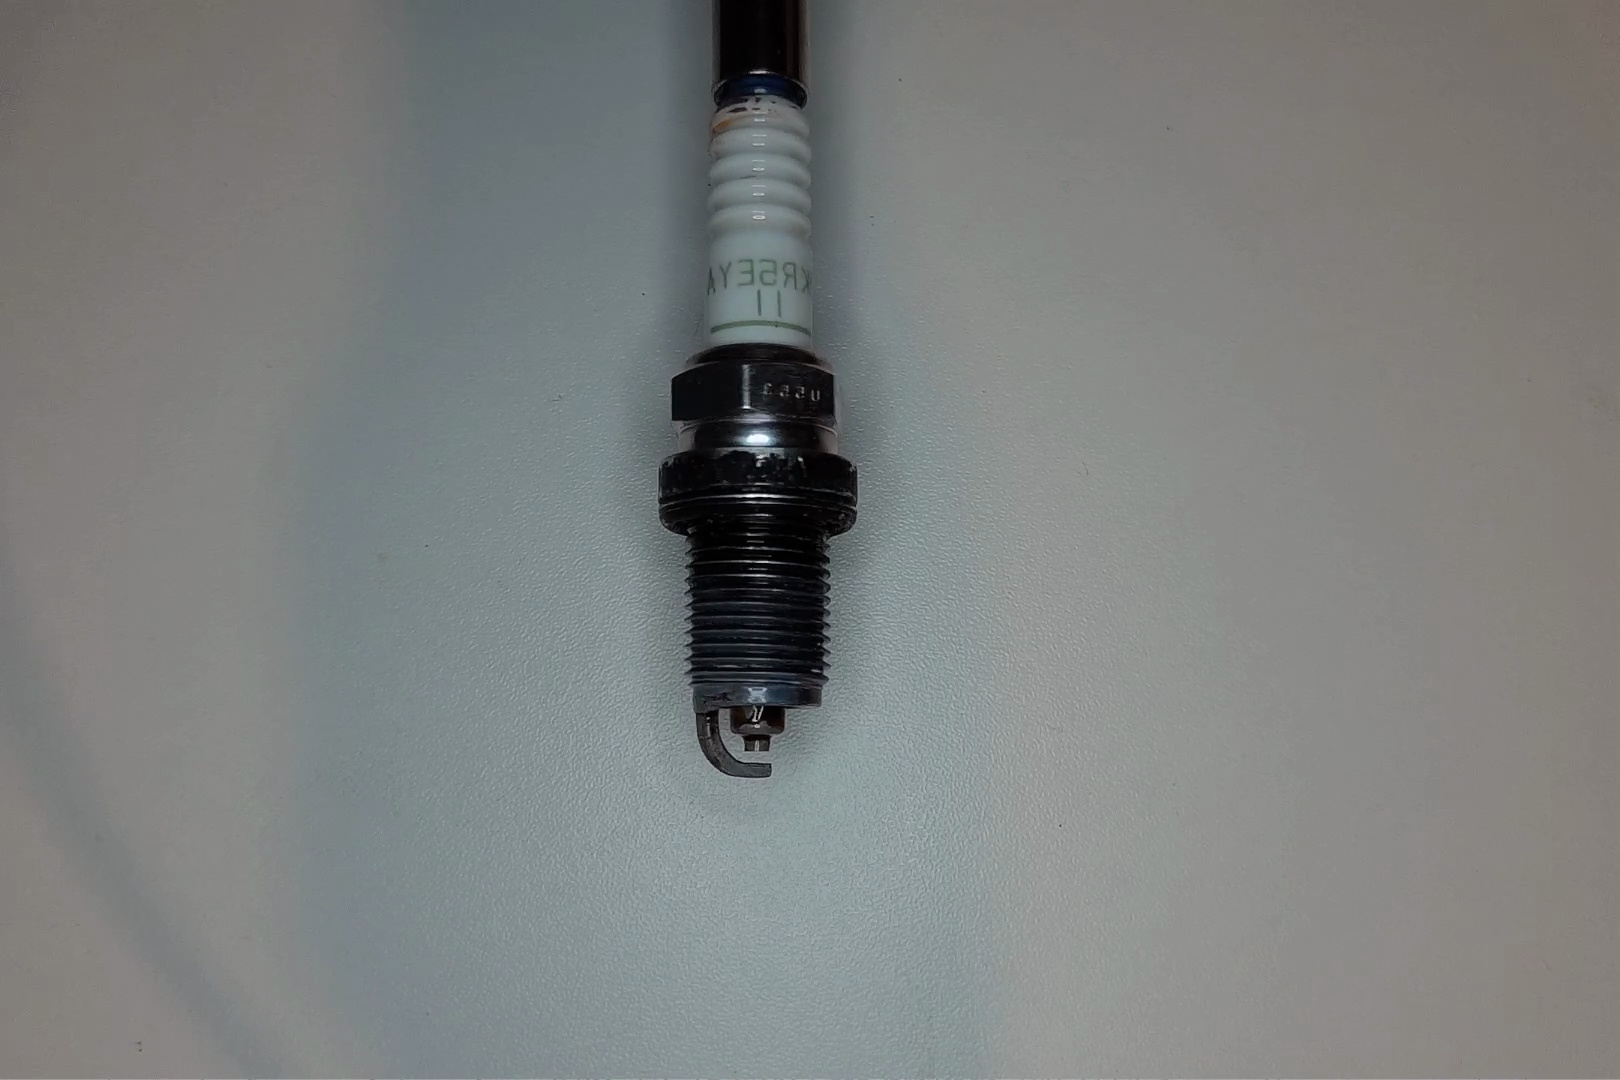
Label: anomaly